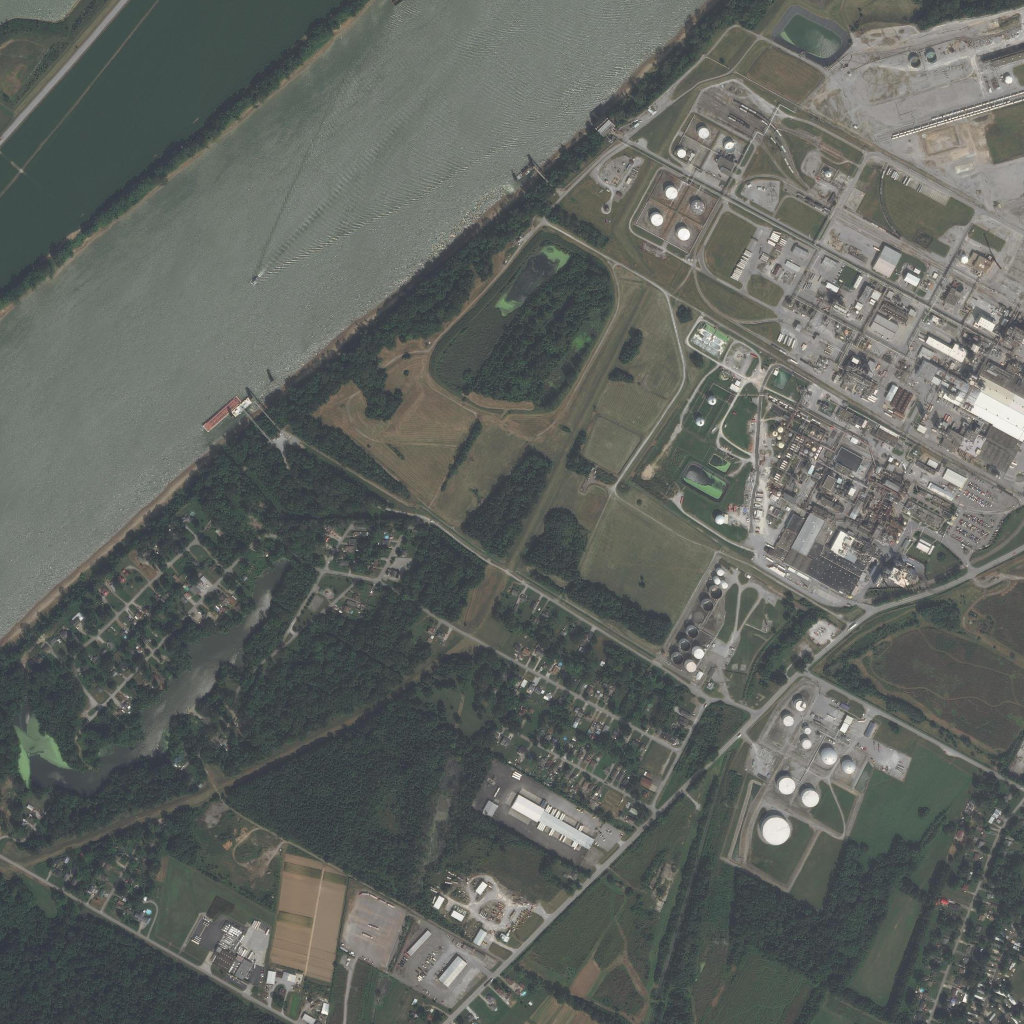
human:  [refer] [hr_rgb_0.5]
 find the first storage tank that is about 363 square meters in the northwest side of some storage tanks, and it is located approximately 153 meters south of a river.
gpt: <box>[[68, 12, 69, 13, 0]]</box>